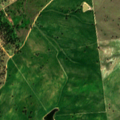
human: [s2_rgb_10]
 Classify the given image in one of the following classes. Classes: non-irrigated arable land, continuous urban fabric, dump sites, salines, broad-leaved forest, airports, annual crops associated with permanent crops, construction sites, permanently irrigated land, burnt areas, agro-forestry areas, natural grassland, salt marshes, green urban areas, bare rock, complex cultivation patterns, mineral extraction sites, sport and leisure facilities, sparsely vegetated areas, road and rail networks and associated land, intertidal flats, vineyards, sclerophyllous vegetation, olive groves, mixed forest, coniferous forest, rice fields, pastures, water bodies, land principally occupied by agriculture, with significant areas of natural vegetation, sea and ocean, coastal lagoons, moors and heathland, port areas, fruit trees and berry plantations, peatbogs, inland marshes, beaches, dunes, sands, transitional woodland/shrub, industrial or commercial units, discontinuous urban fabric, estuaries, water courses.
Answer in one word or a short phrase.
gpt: non-irrigated arable land, pastures, agro-forestry areas